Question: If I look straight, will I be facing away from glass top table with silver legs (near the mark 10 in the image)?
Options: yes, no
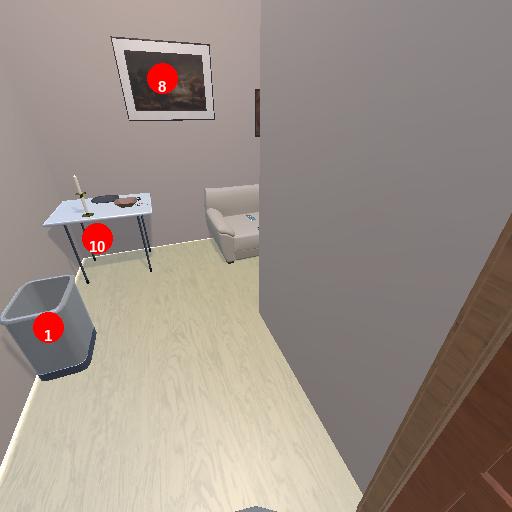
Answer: yes